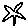
Label: star